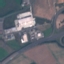
Land use / land cover class: Highway